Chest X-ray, PA view. Patient: 51 years old, sex M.
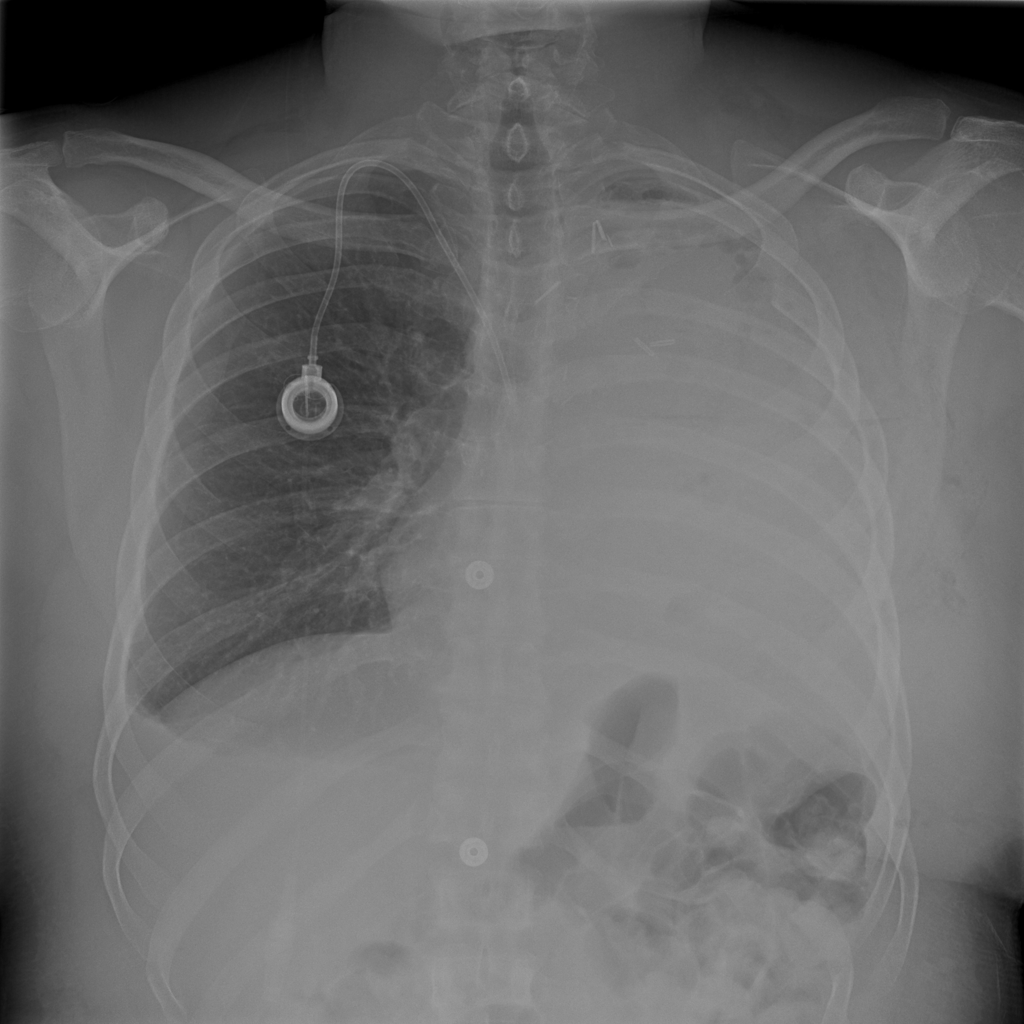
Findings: Effusion, Emphysema